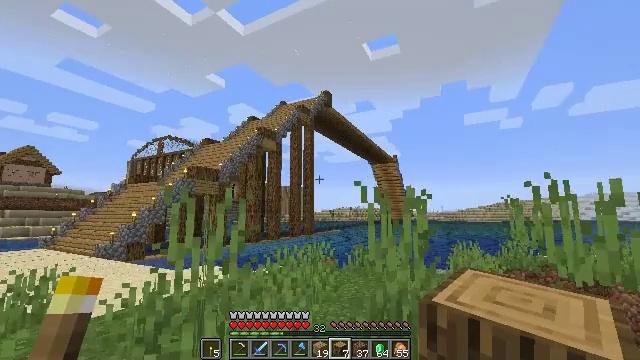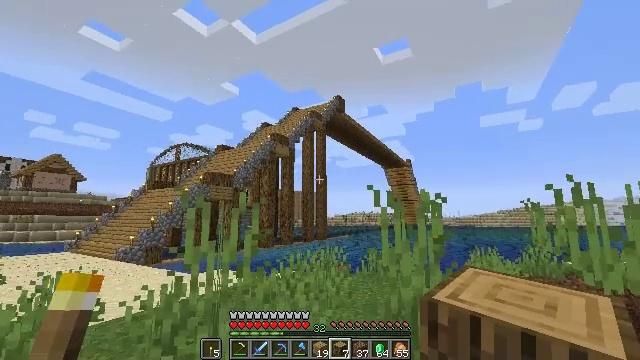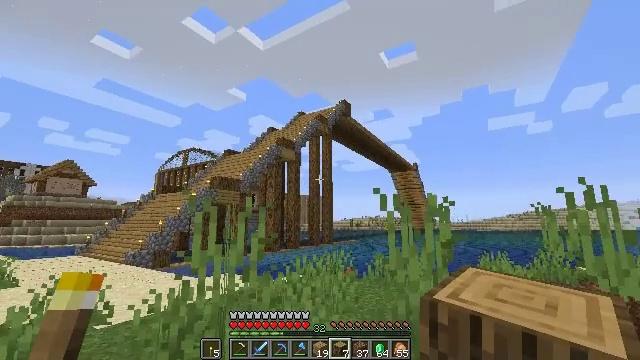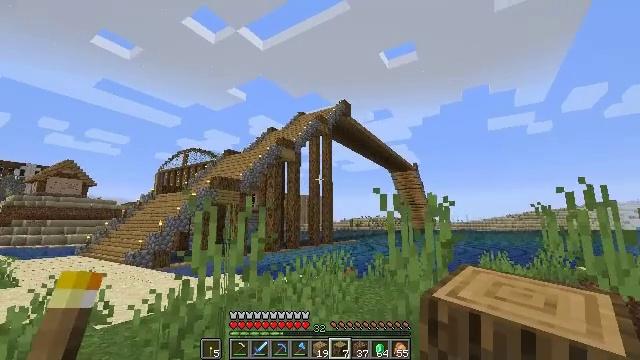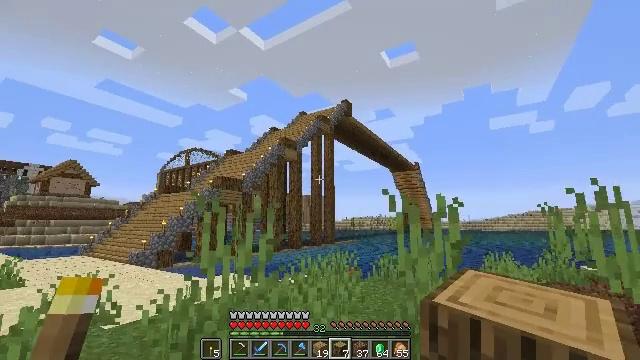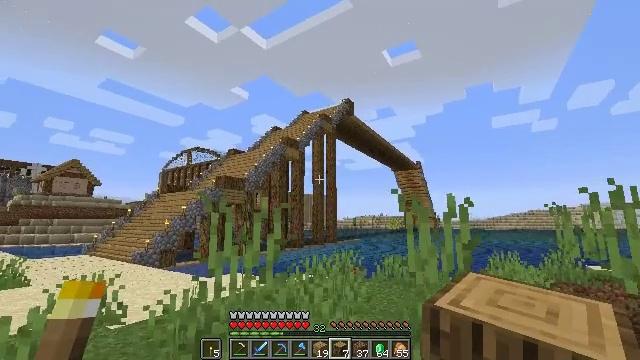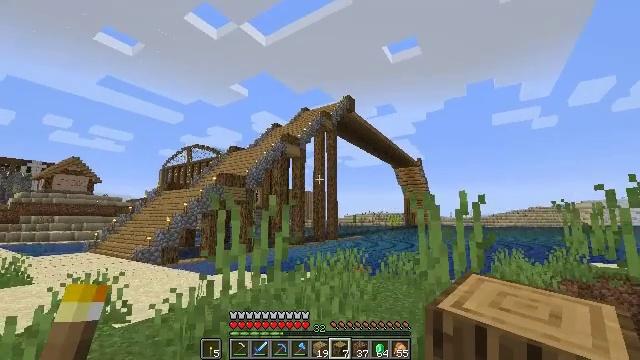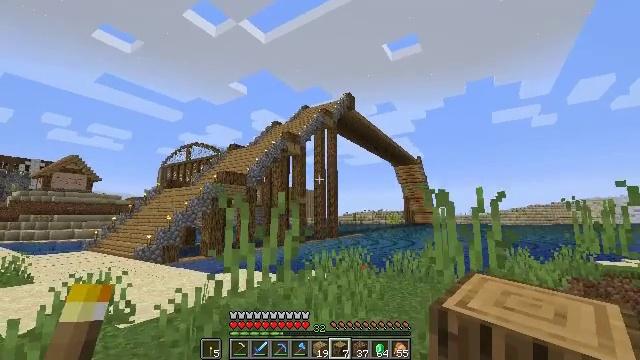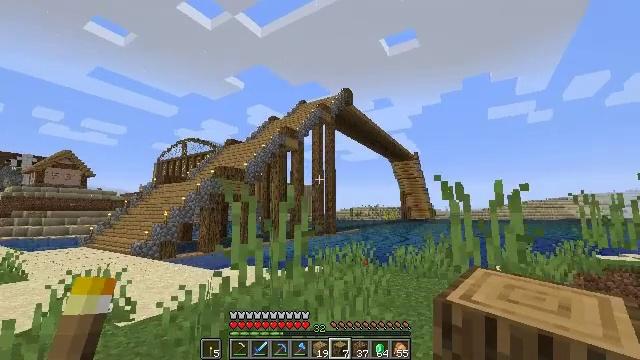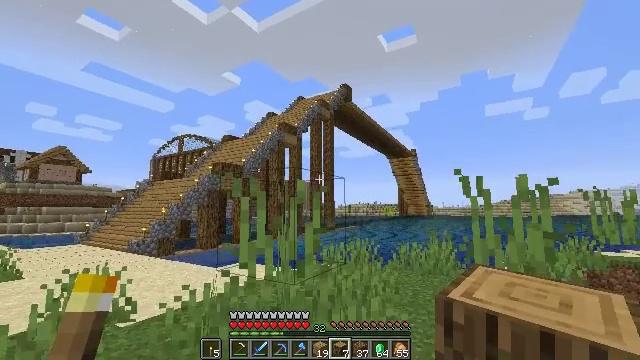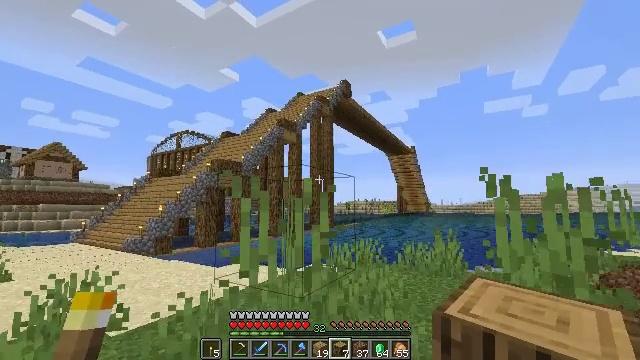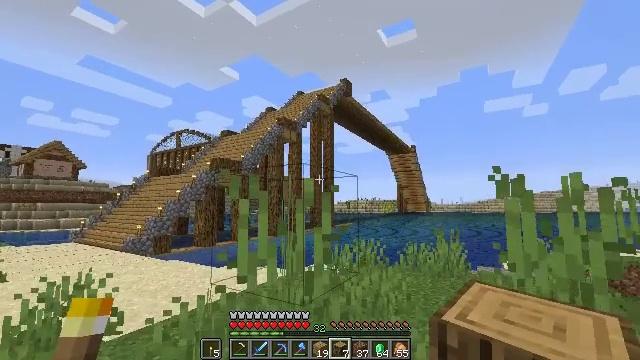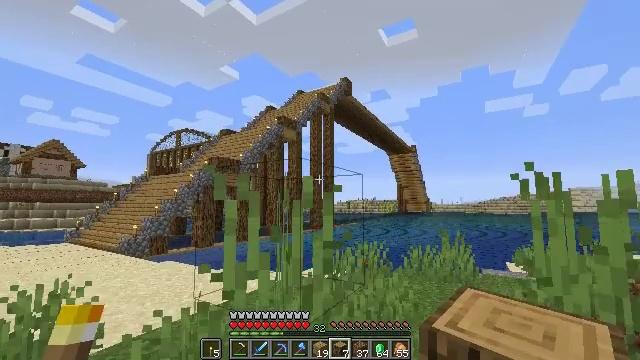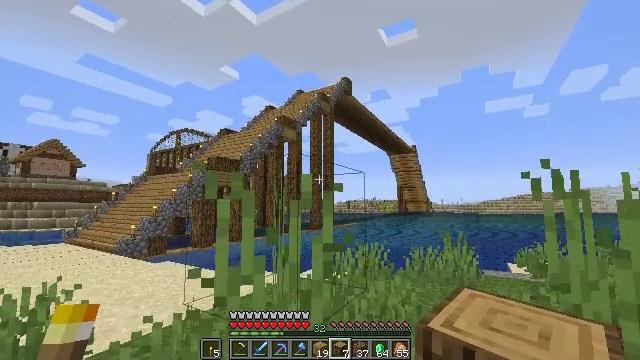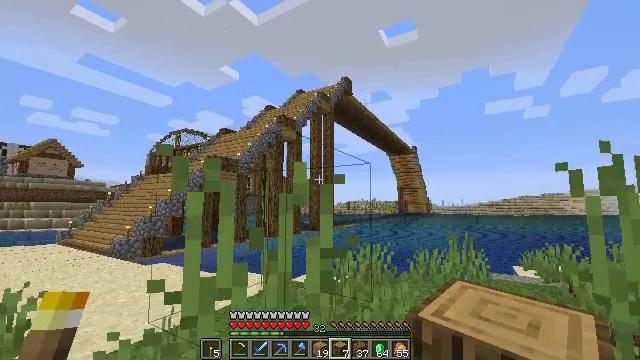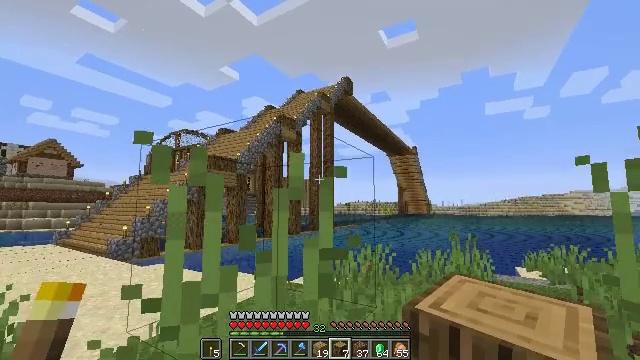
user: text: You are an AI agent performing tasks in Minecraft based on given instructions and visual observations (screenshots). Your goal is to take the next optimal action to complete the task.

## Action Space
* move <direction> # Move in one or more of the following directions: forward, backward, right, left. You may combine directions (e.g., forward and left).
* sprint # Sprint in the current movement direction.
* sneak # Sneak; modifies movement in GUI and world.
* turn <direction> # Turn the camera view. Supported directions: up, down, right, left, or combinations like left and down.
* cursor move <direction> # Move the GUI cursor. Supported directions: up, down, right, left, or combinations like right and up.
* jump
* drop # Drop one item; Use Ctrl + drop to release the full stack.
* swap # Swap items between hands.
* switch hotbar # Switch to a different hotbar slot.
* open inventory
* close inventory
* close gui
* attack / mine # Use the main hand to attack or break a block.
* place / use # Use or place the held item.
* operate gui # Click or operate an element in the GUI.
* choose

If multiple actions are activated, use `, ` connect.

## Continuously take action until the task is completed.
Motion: motion action
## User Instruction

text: Retrieve the stripped oak log.
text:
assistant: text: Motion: turn left and up
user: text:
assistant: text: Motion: turn left
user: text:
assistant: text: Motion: no_op
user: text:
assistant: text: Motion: move left
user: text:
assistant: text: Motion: move forward and move left
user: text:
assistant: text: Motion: move forward and move left
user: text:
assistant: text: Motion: move forward and move left
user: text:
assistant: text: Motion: move forward and move left, turn down
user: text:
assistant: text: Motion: move forward
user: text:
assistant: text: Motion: move forward
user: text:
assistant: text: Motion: move forward
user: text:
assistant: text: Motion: move forward
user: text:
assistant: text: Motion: move forward
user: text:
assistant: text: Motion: move forward
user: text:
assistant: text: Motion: move forward
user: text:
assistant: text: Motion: move forward
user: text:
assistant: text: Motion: move forward
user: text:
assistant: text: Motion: move forward
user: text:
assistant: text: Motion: move forward
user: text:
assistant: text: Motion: move forward
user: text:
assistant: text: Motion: move forward
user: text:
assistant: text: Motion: move forward
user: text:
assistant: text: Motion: move forward
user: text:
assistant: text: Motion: move forward and move right
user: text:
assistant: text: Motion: move forward and move right
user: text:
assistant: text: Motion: move right
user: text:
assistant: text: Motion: move right
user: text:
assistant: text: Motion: no_op
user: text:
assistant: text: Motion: no_op
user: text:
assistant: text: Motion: no_op